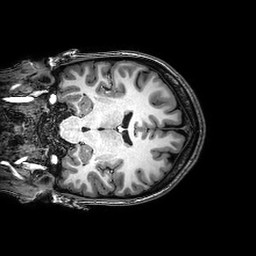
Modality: T1w
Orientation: coronal
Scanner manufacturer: philips
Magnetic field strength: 3 T
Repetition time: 0.008193 s
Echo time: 0.00375 s